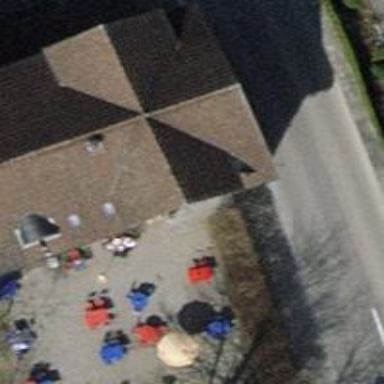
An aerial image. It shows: Restaurant.